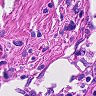
Metastatic tissue present: no